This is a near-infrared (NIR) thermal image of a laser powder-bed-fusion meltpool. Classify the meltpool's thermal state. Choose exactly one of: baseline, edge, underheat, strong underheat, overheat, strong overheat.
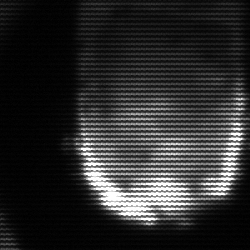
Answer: baseline